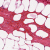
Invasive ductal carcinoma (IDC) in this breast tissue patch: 0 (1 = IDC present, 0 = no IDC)